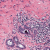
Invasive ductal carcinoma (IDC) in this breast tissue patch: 0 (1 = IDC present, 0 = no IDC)